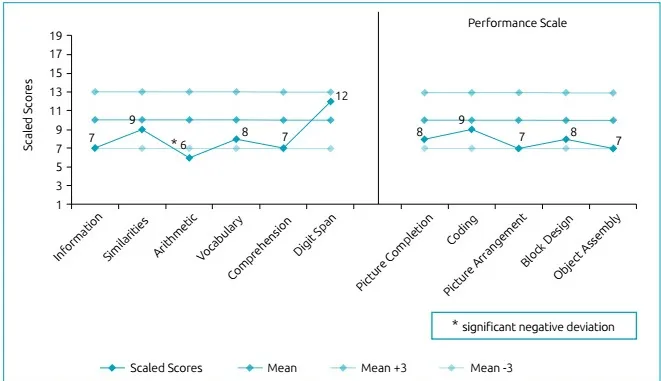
WISC-III subtest profile of patient 1.
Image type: radiology (spect)